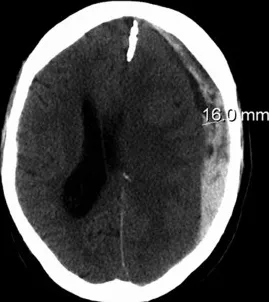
Computed tomography of subdural hematoma and cerebral magnetic resonance imaging depicting early uncal herniation and mesiotemporal ischemic brain injury. (A) Preoperative cranial computed tomography scan reveals space-occupying subdural hematoma covering the left convexity. The hematoma causes a considerable midline shift at the level of the lateral ventricles.
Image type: radiology (ct)